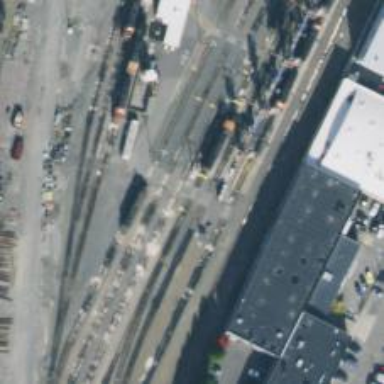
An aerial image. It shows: Railway level crossing.